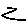
Label: zigzag